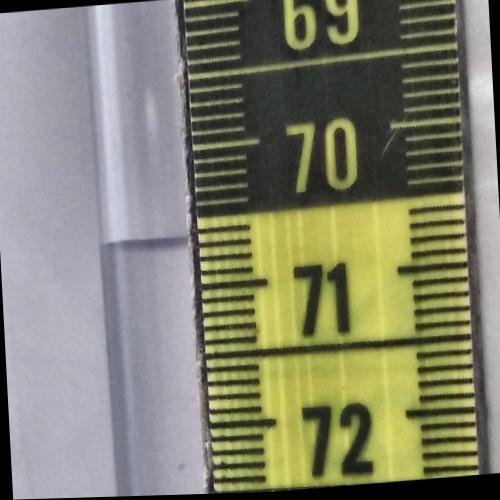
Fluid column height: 70.7 cm